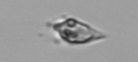
Label: Oxytoxum